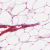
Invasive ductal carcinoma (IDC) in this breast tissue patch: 0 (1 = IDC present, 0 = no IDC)